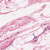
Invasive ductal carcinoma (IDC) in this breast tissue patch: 0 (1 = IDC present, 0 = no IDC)